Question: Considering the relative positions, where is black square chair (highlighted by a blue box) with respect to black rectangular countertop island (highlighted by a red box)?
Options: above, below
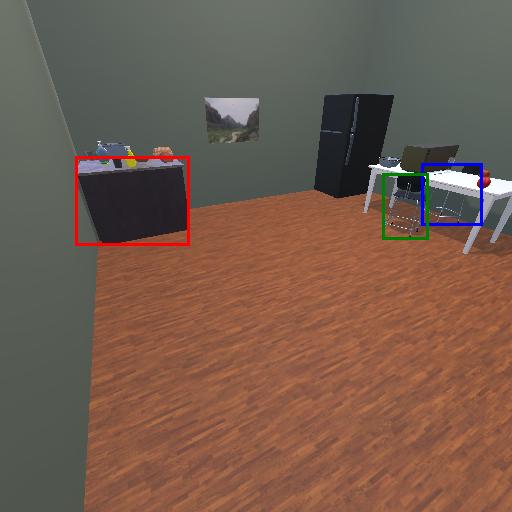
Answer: above